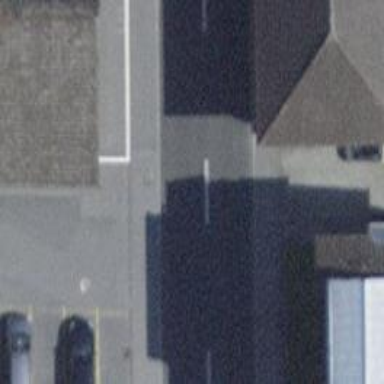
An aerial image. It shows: Marked crossing on the road.